Field crop: tomato
Growth stage: 2
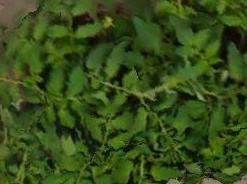
Species: tomato